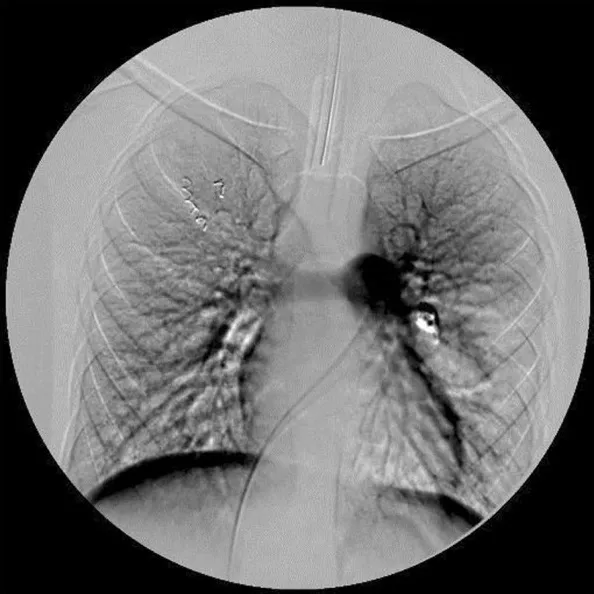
Angiogram following feeding artery embolization of both arteriovenous malformations.
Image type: radiology (x_ray)